Question: I try to log into <URL> to see how signalr is working and I always get the same message when I try the JabbR Login. Can anyone help me figure out what is happening on my end and how I can try Jabbr...

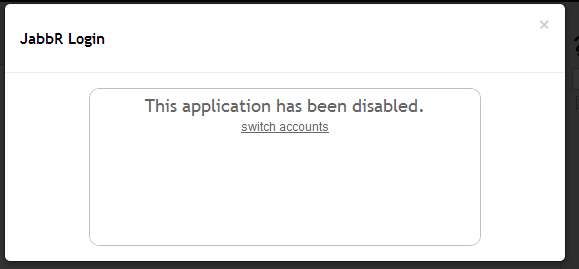
Answer: This isn't really a SignalR issue. The problem is JabbR's Janrain account is over free quota and so they've disabled the account unless someone is going to start paying for it.
I believe @dfowler is working on getting off of Janrain and just doing his own authentication for JabbR.